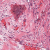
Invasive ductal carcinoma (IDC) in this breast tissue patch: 0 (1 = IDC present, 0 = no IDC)